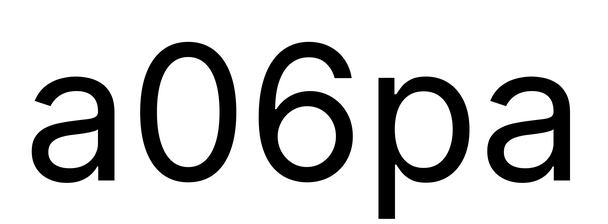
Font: Inter_Regular